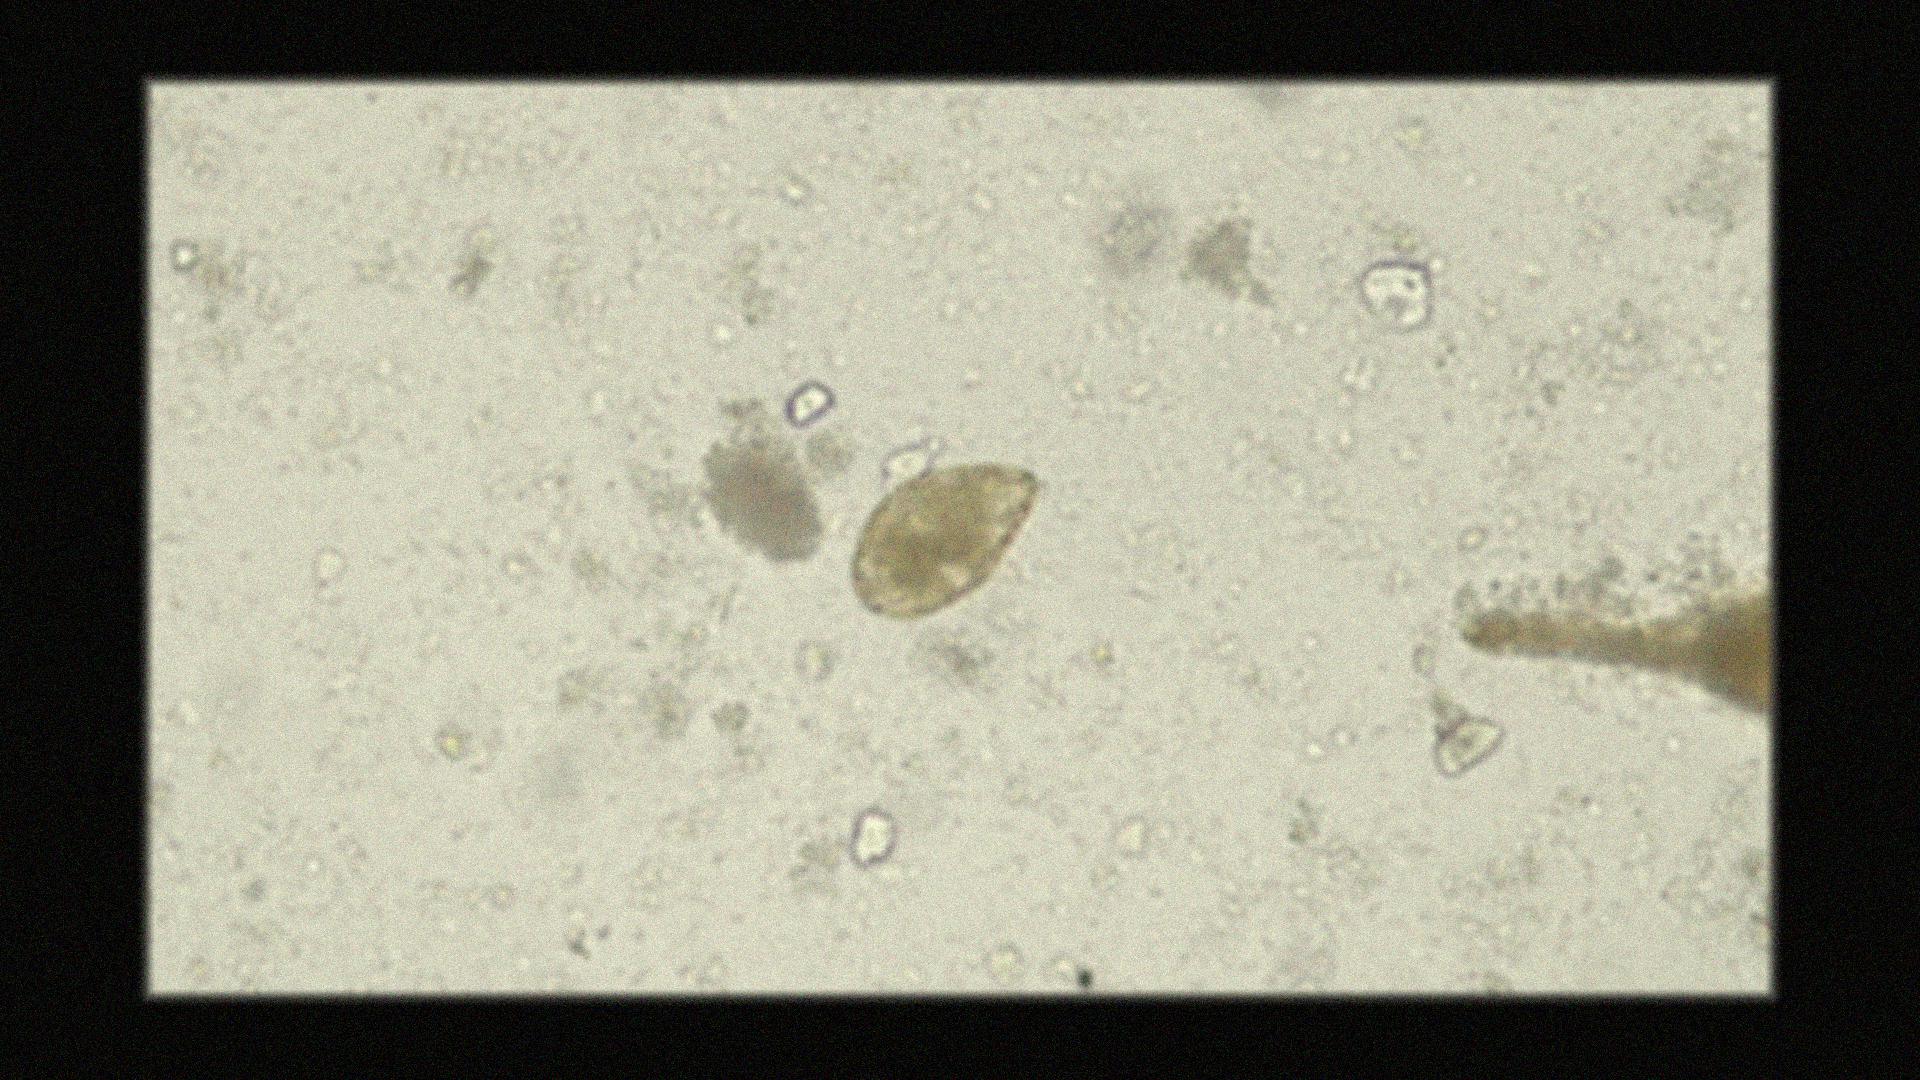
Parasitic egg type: Paragonimus spp